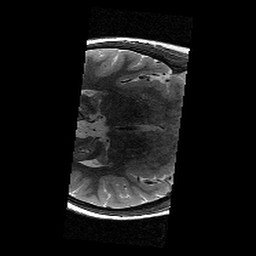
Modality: T2w
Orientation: axial
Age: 11
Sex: male
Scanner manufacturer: siemens
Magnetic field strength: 3 T
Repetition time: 9.23 s
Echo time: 0.067 s